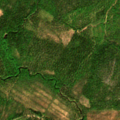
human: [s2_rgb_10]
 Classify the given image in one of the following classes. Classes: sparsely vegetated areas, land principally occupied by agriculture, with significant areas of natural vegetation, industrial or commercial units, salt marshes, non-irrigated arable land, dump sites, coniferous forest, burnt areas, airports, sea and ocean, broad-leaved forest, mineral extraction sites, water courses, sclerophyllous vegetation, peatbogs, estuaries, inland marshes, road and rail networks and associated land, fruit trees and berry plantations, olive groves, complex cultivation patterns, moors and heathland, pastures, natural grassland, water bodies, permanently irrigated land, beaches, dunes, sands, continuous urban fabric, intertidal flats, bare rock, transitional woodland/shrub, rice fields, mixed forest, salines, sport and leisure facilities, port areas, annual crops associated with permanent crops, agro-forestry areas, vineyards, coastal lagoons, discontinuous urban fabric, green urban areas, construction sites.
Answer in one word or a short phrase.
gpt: mixed forest, transitional woodland/shrub